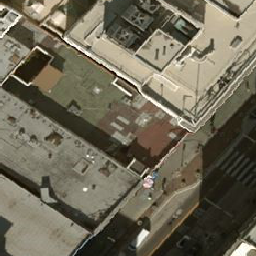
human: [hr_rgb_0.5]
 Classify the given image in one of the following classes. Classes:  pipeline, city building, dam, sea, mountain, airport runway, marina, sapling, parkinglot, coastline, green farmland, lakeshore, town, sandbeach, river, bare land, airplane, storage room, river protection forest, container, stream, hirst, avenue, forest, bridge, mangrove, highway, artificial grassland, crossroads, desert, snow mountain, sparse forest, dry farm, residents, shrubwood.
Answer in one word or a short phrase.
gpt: city building